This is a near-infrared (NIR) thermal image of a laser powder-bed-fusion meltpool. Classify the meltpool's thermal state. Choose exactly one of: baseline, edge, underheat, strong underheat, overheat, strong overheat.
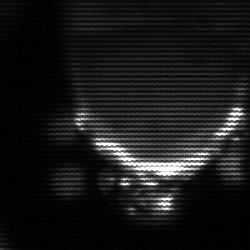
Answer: edge